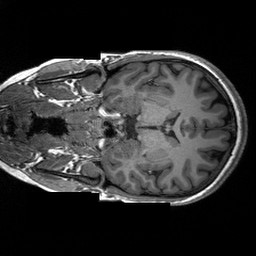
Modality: T1w
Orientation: coronal
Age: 18
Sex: female
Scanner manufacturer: siemens
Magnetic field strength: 3 T
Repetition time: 2.3 s
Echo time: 0.00233 s